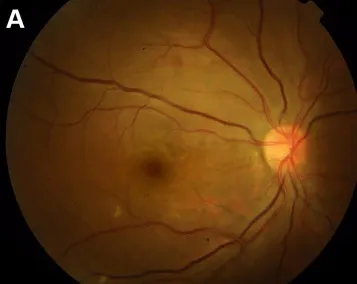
Retinal fundus photographs before surgery showing mild venous dilation in the right eye.
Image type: ophthalmic_imaging (fundus_photograph)